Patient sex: M
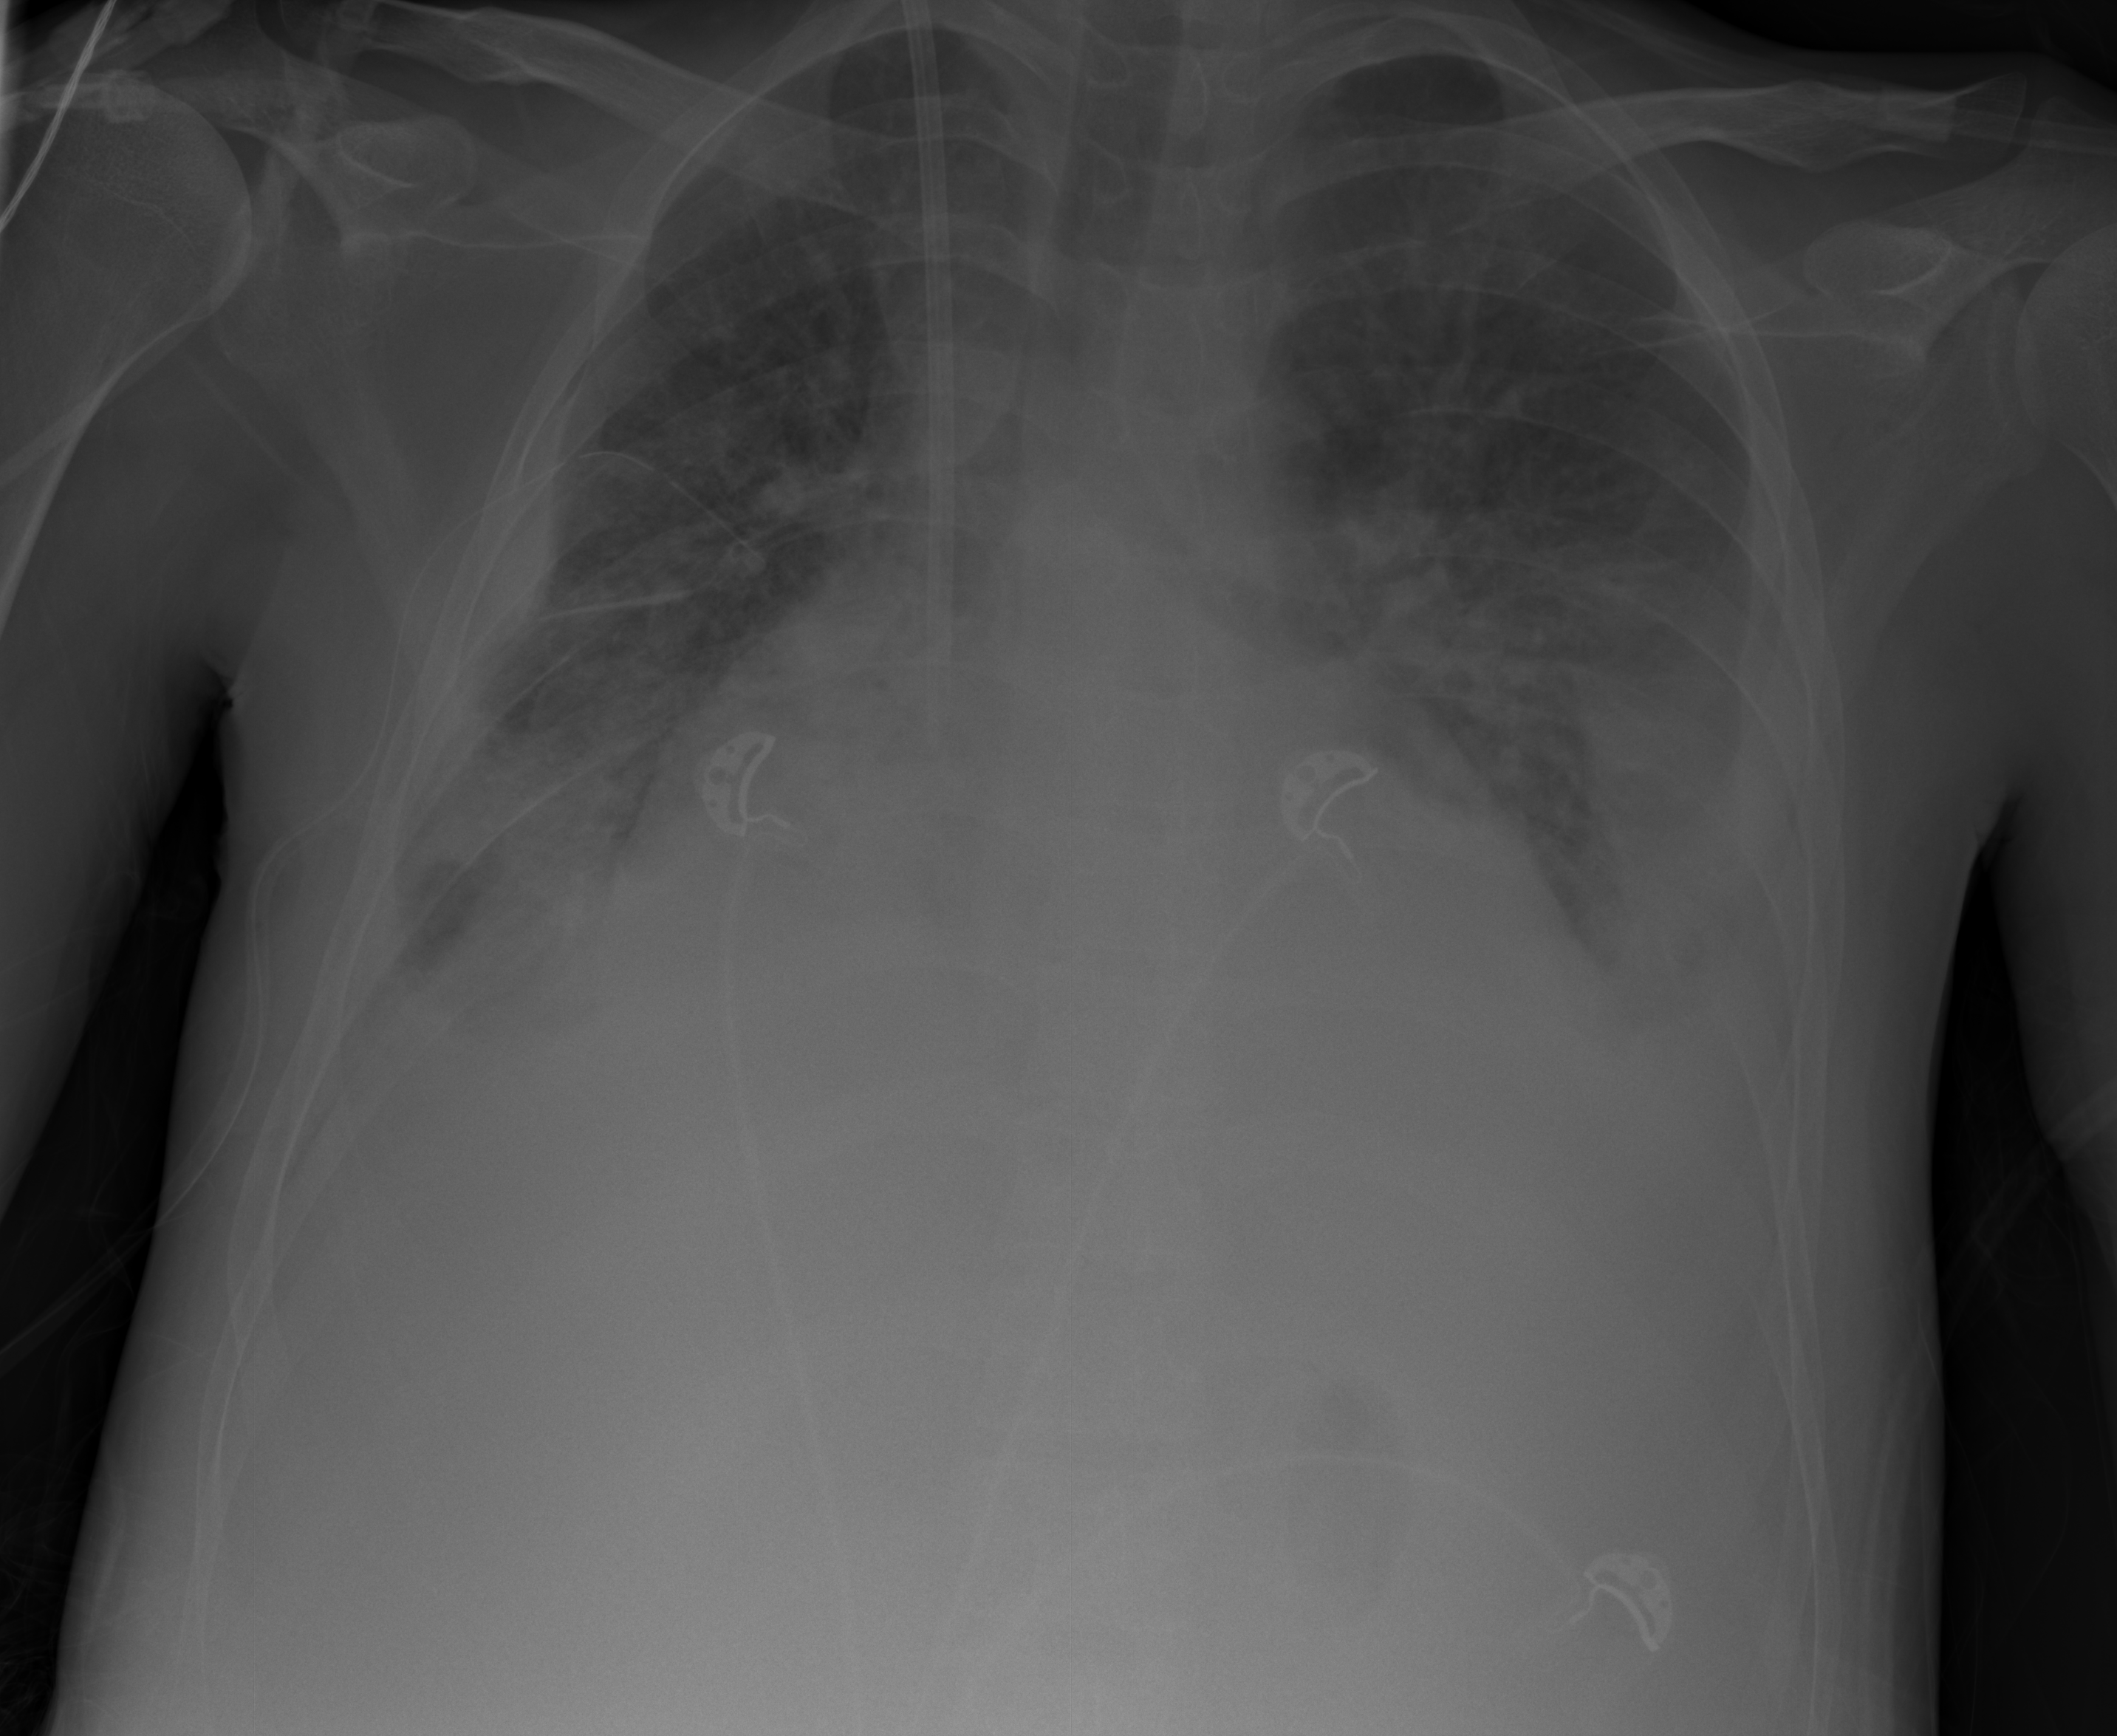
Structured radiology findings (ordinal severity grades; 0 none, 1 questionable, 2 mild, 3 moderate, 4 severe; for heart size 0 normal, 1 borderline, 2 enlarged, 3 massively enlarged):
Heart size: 3
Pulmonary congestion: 4
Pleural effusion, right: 2
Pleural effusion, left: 4
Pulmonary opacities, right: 3
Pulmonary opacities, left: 3
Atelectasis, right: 3
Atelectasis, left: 3